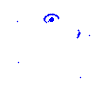
Particle: electron